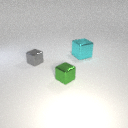
small gray metal cube behind small green metal cube